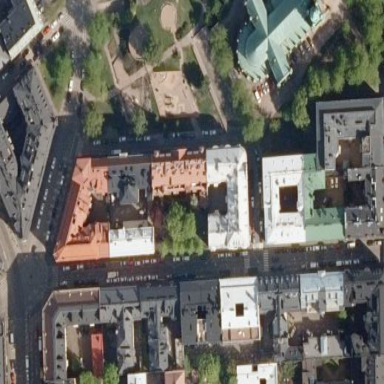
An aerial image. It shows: Residential area on city block.